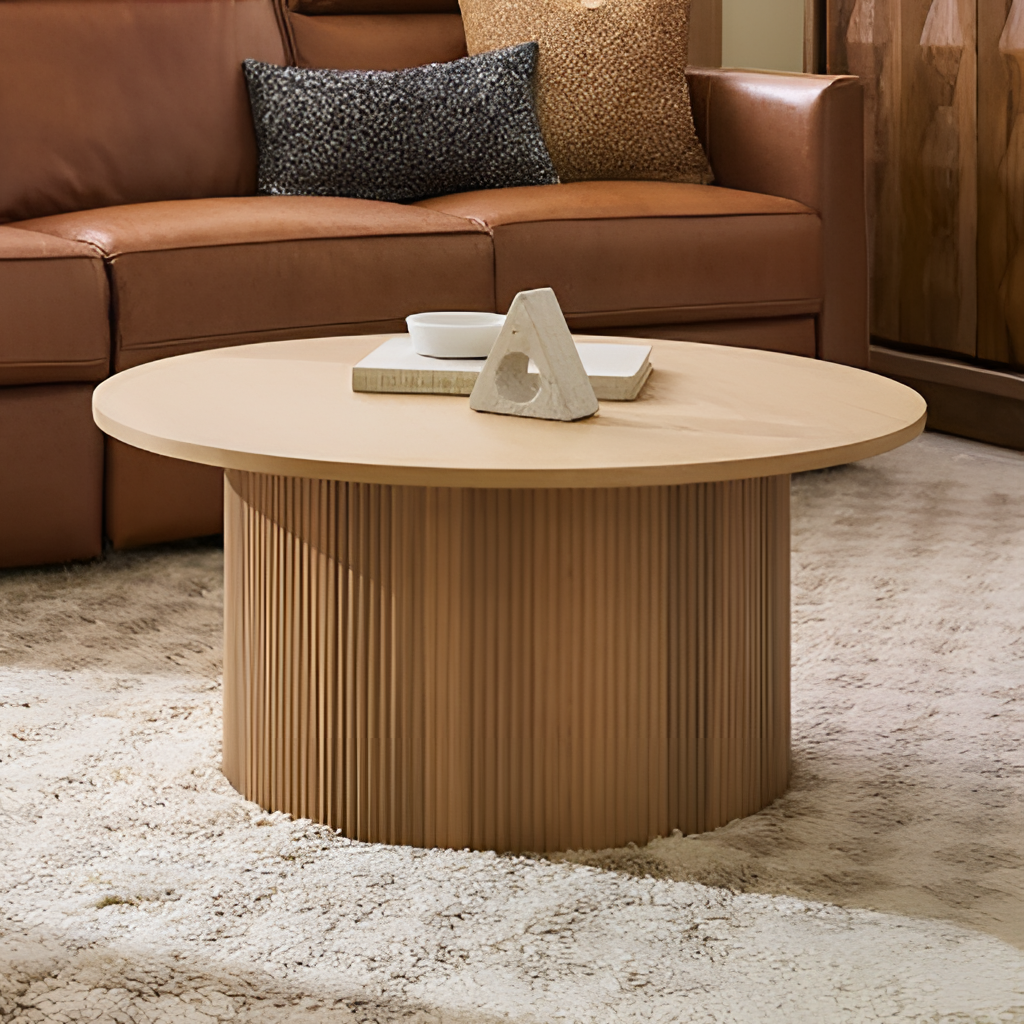
brown leather sofa, living room, paint wallpaper, with solid pattern, carpet flooring, with plush pattern, contemporary